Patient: sex M, age 21
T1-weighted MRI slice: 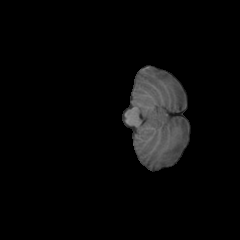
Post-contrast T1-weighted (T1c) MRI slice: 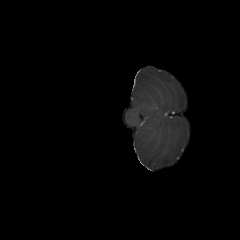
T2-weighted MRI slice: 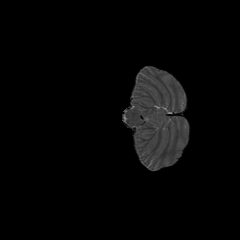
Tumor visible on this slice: no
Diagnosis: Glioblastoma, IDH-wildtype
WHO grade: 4